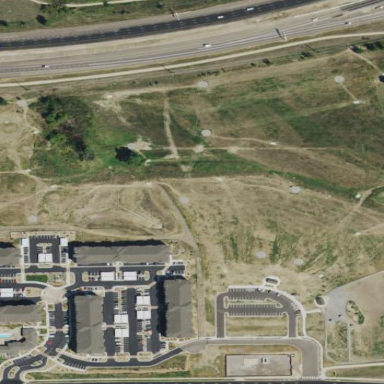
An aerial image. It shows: Disc golf course for leisure activity.